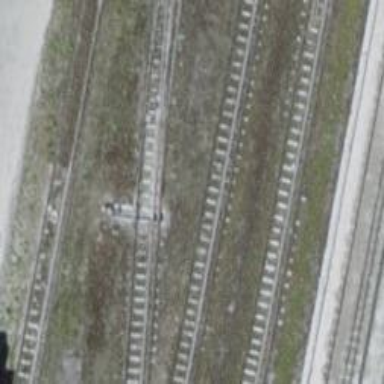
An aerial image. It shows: Railway switch.